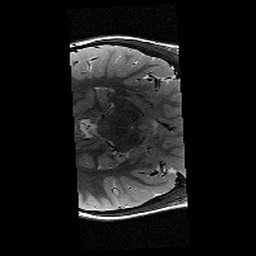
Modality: T2w
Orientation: axial
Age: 12
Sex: female
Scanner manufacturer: siemens
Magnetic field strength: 3 T
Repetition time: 9.23 s
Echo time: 0.067 s